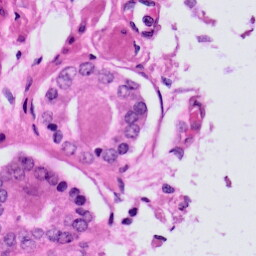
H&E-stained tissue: Prostate